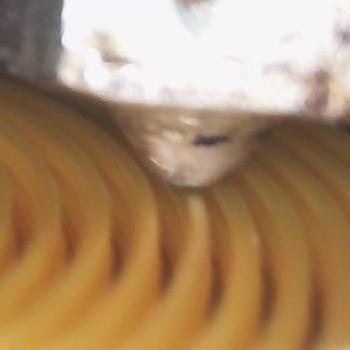
Flow rate: 69%